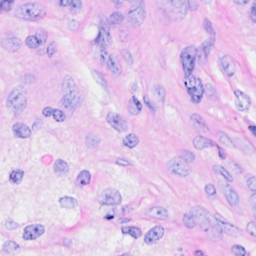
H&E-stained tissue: Breast